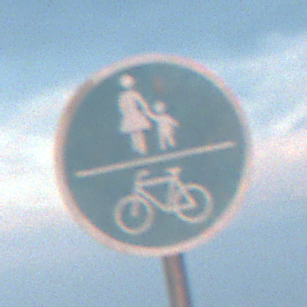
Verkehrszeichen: GemeinsamerGehUndRadweg
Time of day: SunriseSunset
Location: Outdoor (Beach)
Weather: PartlyCloudy
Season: NotSpecified
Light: Natural